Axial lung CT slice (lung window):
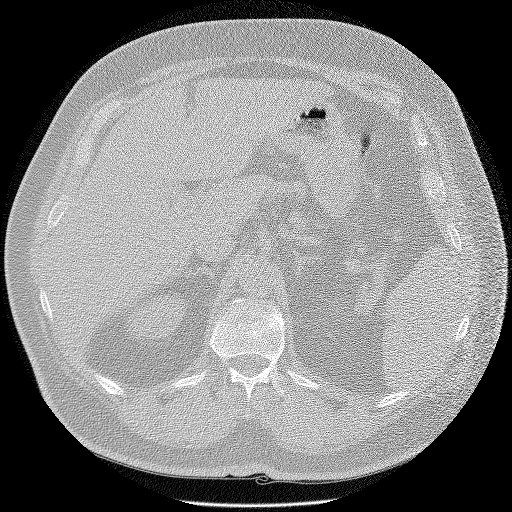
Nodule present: no